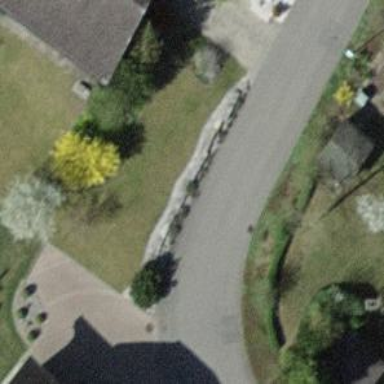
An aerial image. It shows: Asphalt road in residential area.